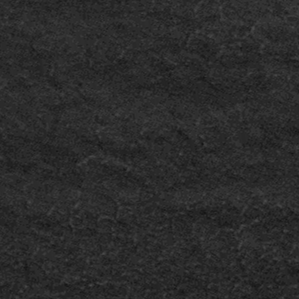
Label: frost